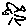
Label: bird